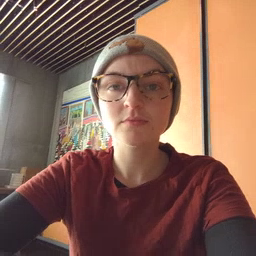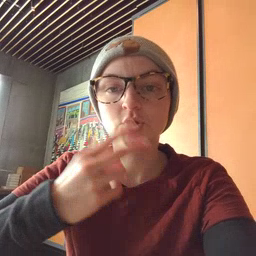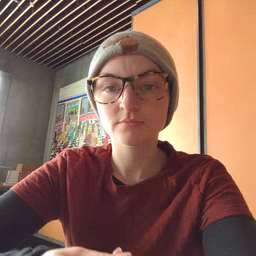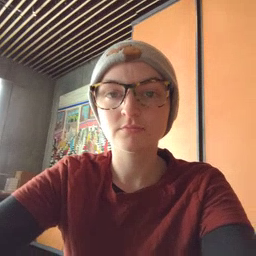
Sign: fall